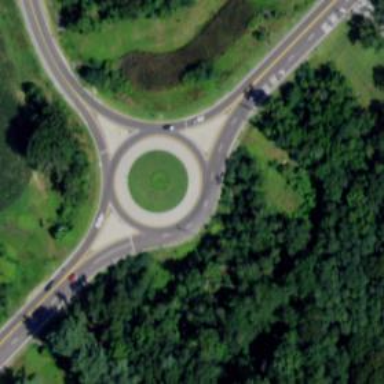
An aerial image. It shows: Secondary road leading to roundabout.